五年级 · 立体几何学
看一看、填一填、答一答。

(1)

(2)

(3)

(4)

(5)

(6)

（1）从左面看到的是

的立体图形有( )。

（2）从前面看，(1)号和( )号是一样的, (2)号和( )号是一样的。
（3）如果用 4 个小正方体摆出从正面看到是 $\square$的图形，有 )种不同的摆法。
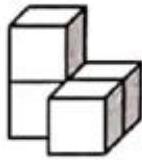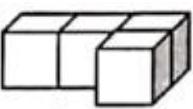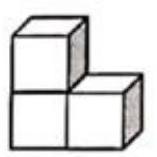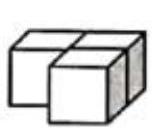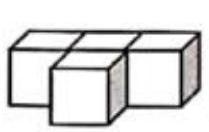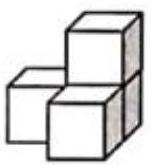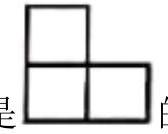
答案: 解
    (1)和(6)
    (3) (5) 4

【分析】根据从不同的方向观察小正方形的个数以及排列方式，画出图形即可。
【详解】（1）从左面看到的是 $\square$ 的立体图形有(1)和(6);

（2）从前面看，(1)号和(3)号是一样的，(2)号和(5)号是一样的;

（3）如果用 4 个小正方体摆出从正面看到是 的图形，有 4 种不同的摆法。

【点睛】本题考查根据三视图确定几何体，解答本题的关键是掌握从不同的方向观察几何体的方法。